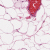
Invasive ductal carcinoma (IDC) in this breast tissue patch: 0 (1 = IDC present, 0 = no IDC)